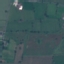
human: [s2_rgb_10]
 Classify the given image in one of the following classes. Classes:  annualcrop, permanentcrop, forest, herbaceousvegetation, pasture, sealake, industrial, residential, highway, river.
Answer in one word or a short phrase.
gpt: Pasture